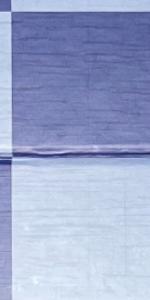
Label: Empty